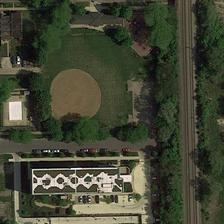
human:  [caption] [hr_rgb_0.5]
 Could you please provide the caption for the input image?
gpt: a baseball field is surrounded by green trees beside railways and several buildings .

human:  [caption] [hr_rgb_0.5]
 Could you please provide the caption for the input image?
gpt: a baseball field and several buildings are next to railways with green plants on two sides of it .

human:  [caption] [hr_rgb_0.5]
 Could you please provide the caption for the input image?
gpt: in this area, a round grassland containing a baseball field, a white distinctive building and a straight railway can be seen .

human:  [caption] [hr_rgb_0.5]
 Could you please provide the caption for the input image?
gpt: railways with green trees in two sides and several buildings are around a baseball field .

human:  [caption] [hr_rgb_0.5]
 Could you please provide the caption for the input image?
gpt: a baseball field and several buildings are next to railways with green plants on two sides of it .